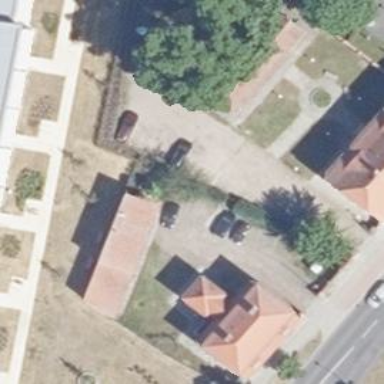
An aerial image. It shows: Parking area with surface.